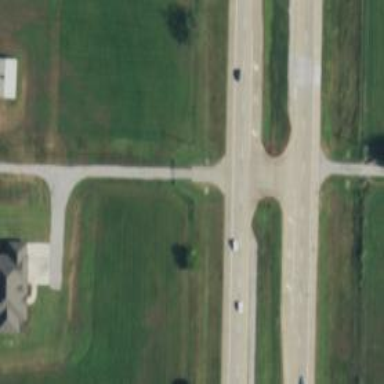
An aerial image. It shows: Trunk link highway.